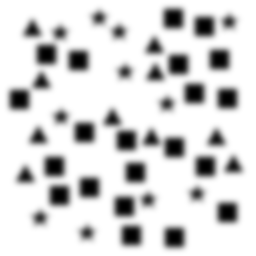
Squares: 21
Triangles: 10
Stars: 11
Total shapes: 42